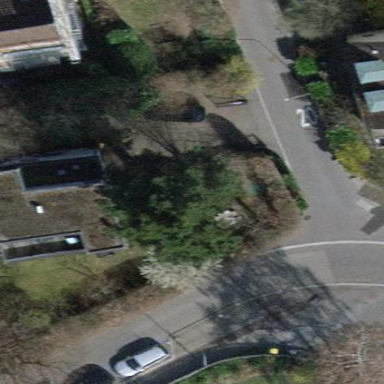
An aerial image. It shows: Detached building.